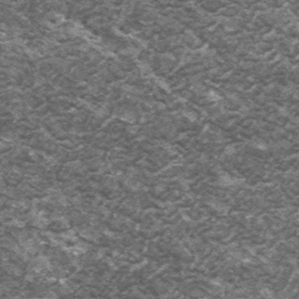
Label: frost